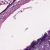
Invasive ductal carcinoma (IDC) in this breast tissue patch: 0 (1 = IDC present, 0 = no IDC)